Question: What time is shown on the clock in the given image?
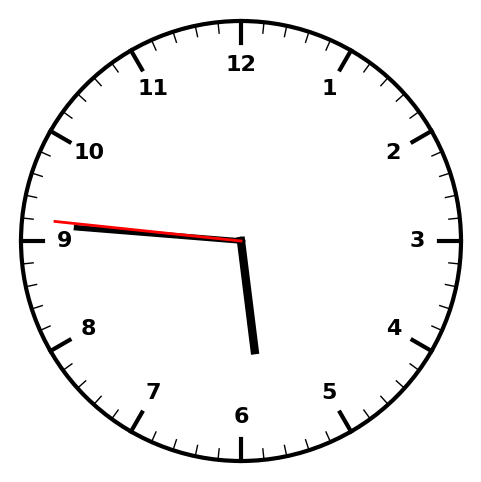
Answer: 05:45:46